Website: apple
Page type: payment
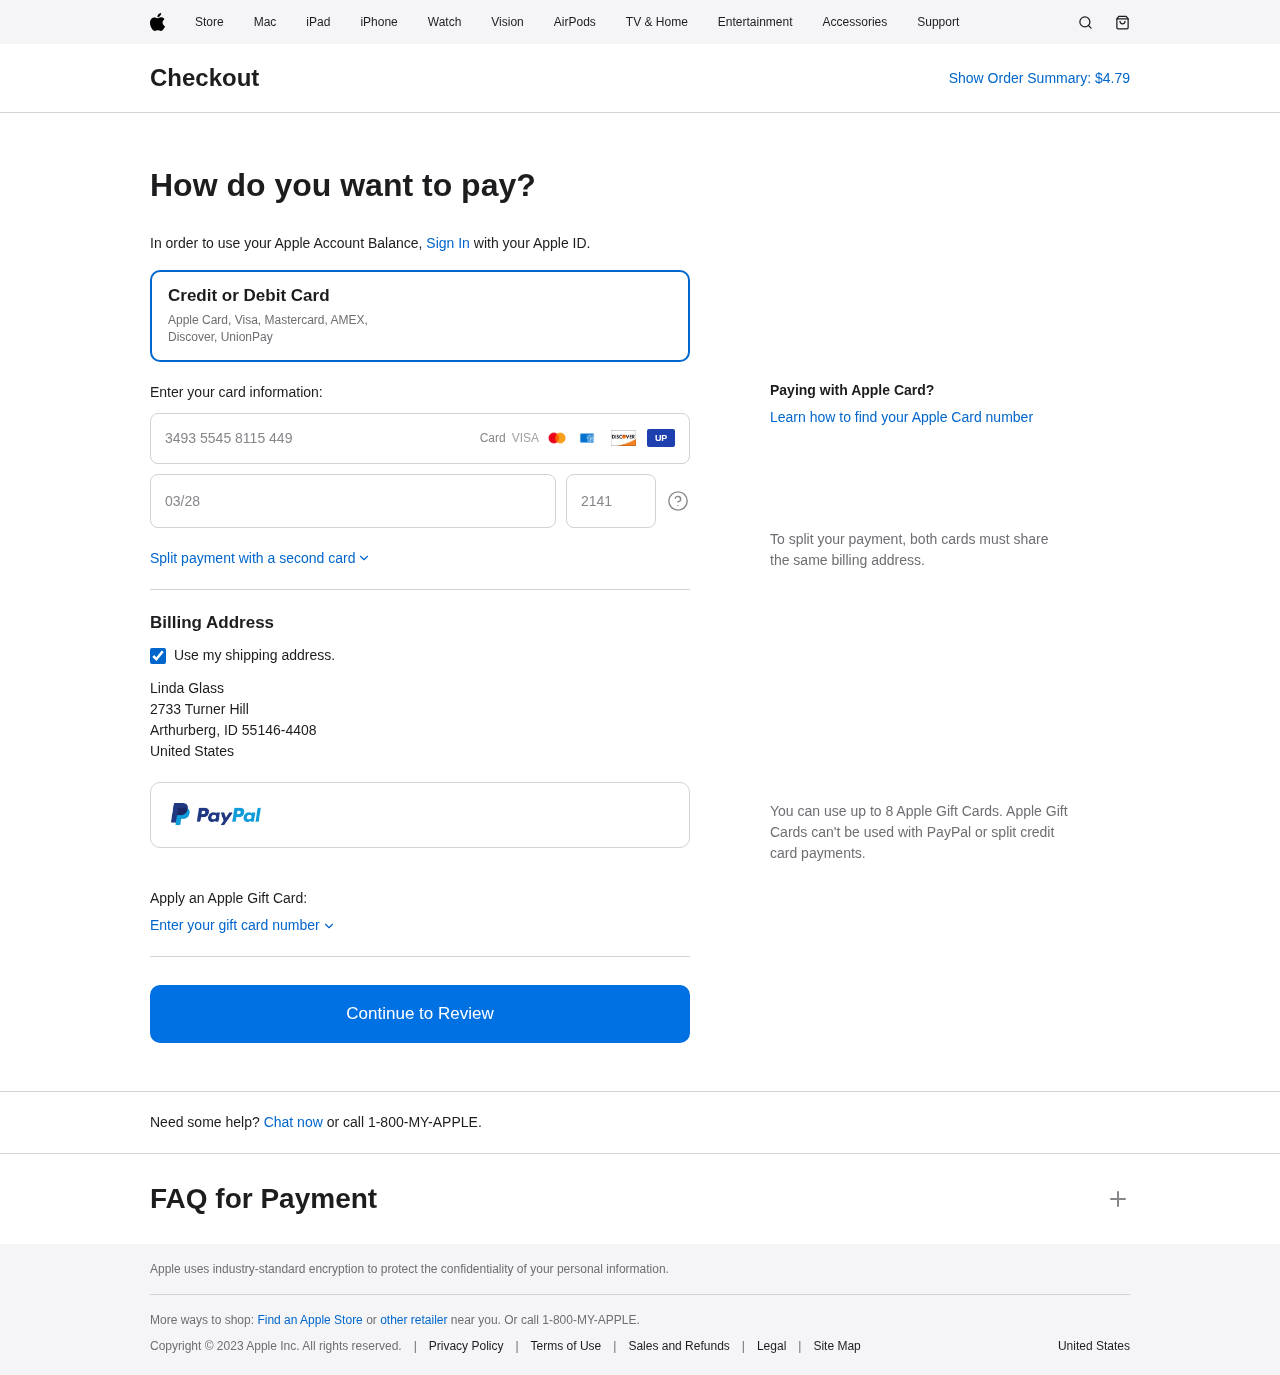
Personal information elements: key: PII_CARD_CVV
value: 2141
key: PII_CARD_EXPIRY
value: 03/28
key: PII_CARD_NUMBER
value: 3493 5545 8115 449
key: PII_COUNTRY
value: United States
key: PII_FULLNAME
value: Linda Glass
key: PII_STREET
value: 2733 Turner Hill
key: PII_CITY_STATE_ZIP
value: Arthurberg, ID 55146-4408
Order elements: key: ORDER_TOTAL
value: $4.79